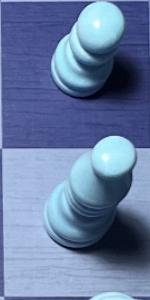
Label: Bishop_White